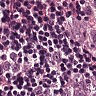
Metastatic tissue present: yes